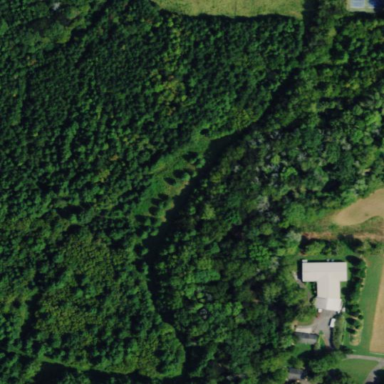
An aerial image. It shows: Beautiful forest scene.